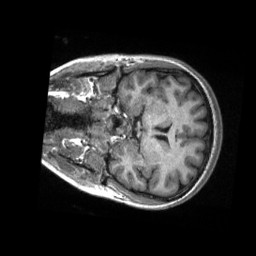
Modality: T1w
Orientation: coronal
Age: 25
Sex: female
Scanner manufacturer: siemens
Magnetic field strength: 3 T
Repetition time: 2.3 s
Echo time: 0.00288 s